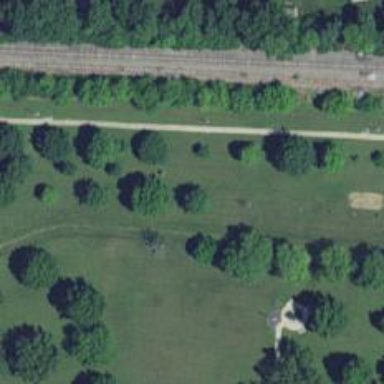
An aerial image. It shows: Memorial site with historic significance.